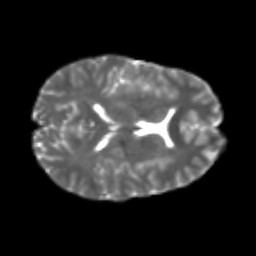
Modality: T2w
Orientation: axial
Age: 24
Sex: male
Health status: healthy
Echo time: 0.074 s